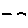
Label: line